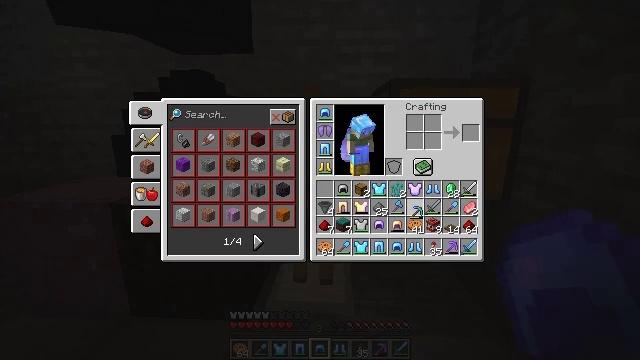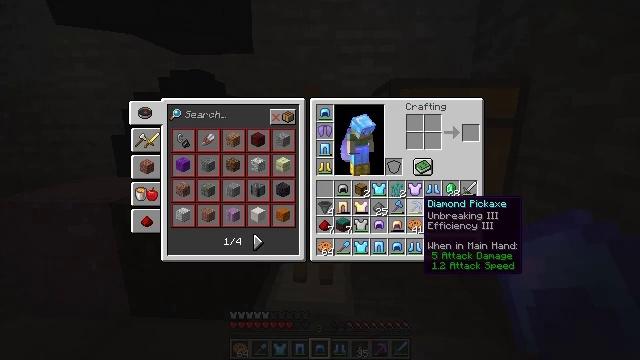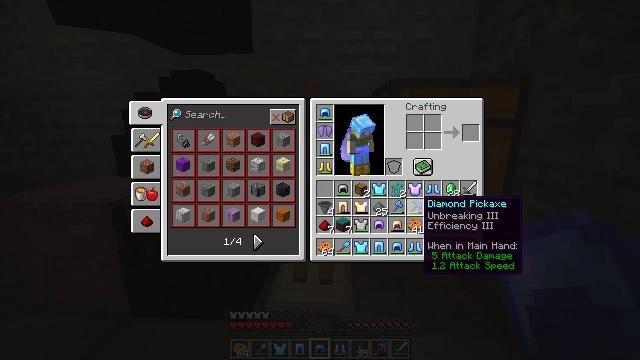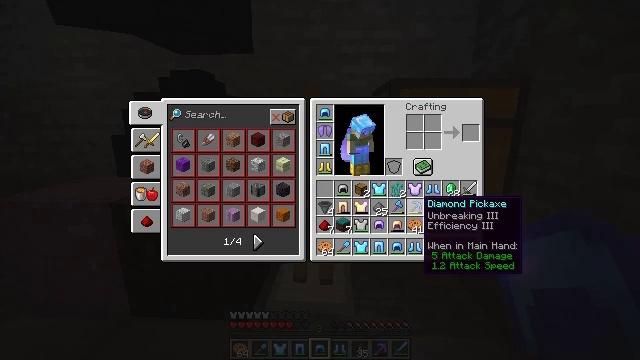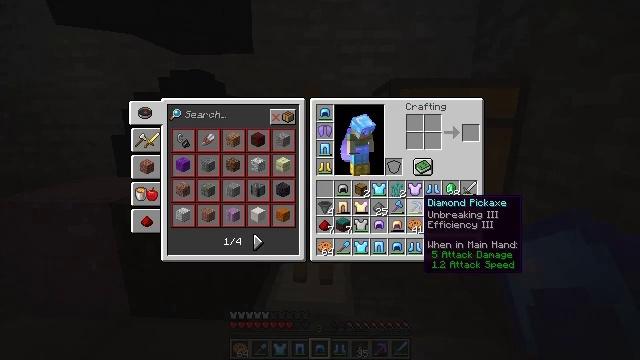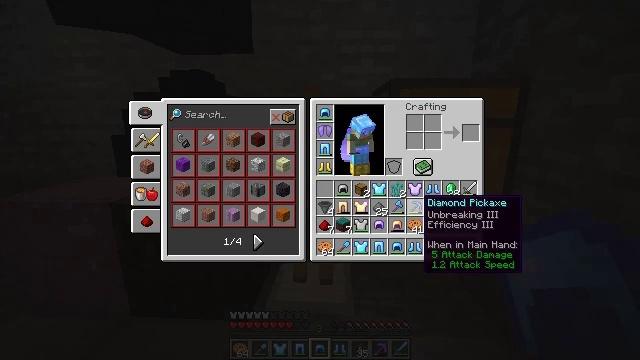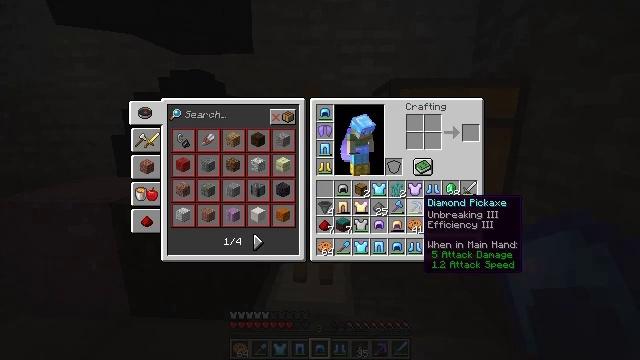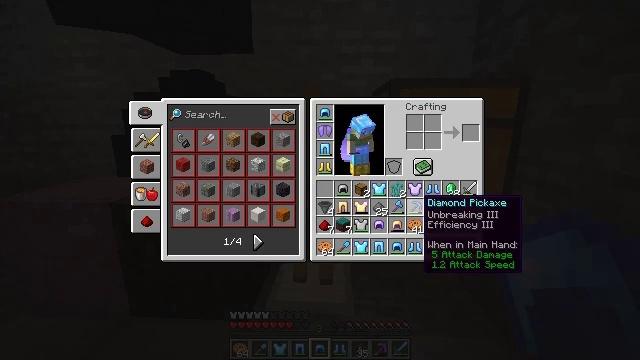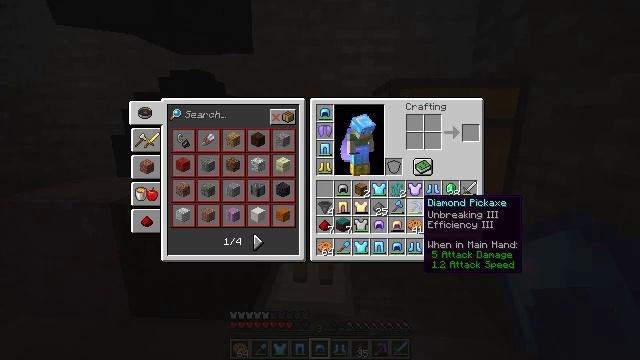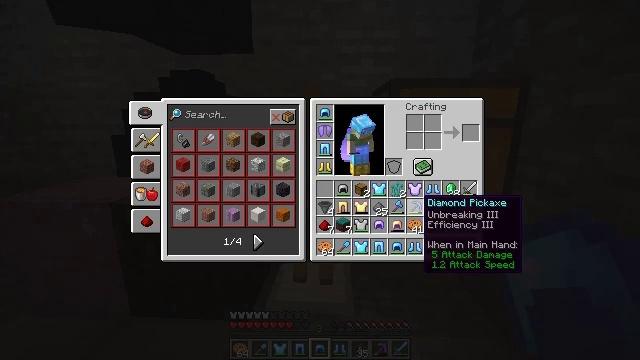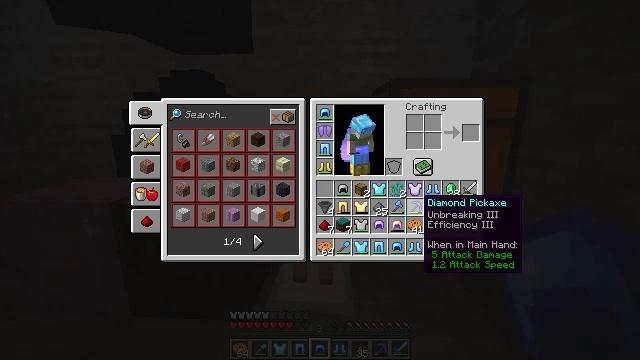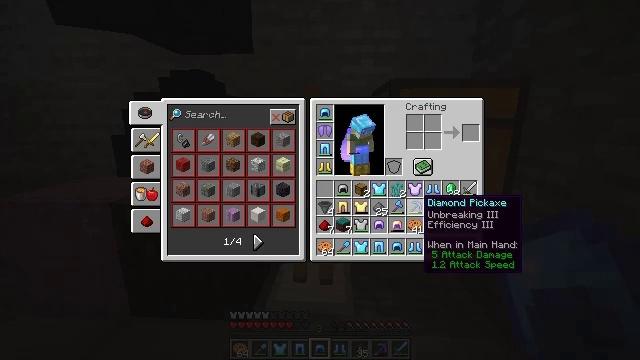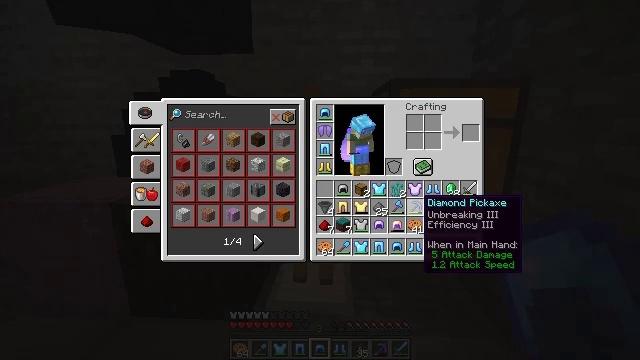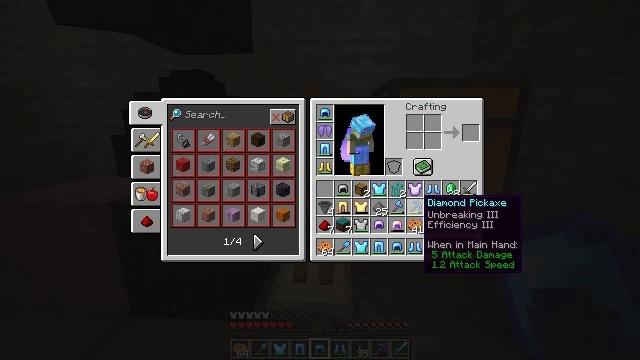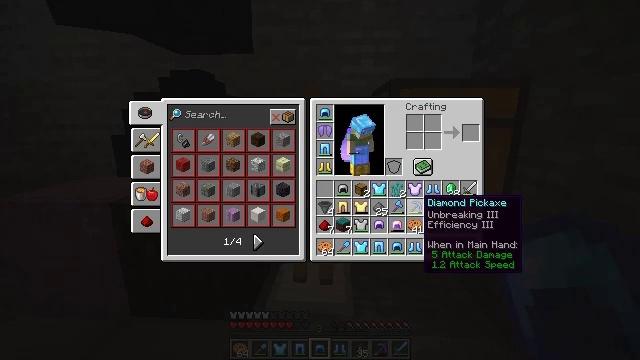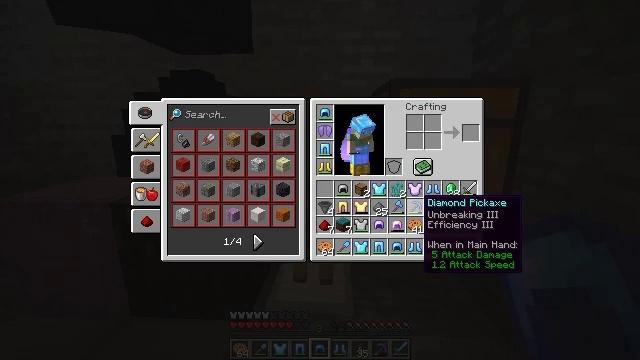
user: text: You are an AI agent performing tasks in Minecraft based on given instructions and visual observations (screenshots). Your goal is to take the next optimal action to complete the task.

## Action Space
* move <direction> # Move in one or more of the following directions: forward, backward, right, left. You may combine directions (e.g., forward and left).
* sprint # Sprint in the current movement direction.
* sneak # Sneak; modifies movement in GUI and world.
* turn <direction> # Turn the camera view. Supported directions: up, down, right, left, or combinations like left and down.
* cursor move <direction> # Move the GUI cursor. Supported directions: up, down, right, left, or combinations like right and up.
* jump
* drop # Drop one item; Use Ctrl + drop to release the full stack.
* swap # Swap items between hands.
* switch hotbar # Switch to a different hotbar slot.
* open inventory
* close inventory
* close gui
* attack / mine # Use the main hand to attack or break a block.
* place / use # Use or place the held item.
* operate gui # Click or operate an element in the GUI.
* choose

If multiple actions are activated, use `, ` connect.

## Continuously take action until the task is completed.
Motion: motion action
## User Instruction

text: Craft a golden carrot.
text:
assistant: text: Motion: no_op
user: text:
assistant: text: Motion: no_op
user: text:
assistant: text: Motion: no_op
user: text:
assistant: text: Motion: no_op
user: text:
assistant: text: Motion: no_op
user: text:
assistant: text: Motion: no_op
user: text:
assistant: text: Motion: no_op
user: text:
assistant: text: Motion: no_op
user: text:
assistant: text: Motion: no_op
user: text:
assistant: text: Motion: no_op
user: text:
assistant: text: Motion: no_op
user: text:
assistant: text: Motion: no_op
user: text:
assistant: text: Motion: no_op
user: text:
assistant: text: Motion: no_op
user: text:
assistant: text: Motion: no_op
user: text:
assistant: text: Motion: no_op
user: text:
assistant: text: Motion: no_op
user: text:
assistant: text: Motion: no_op
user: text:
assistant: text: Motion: no_op
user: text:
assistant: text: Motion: no_op
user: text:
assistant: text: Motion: no_op
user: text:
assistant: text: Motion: no_op
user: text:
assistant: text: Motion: no_op
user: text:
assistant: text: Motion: no_op
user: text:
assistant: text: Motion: no_op
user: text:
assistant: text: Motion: no_op
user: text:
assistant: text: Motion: no_op
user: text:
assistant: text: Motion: no_op
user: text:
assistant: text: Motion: no_op
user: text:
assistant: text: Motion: no_op